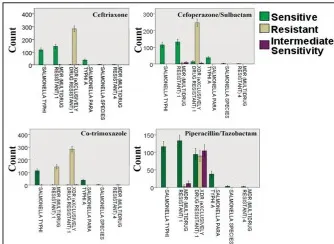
Ceftriaxone, cefoperazone/sulbactam, co-trimoxazole, and piperacillin/tazobactam. The bars present the number of cases with resistant, sensitive, and intermediately sensitive strains against the mentioned antibiotics. Reprinted from Figures 2 and 3 in "Emerging trends of multidrug-resistant (MDR) and extensively drug-resistant (XDR) Salmonella typhi in a tertiary care hospital of Lahore, Pakistan" by, licensed under Creative Commons Attribution (CC BY) license (https://creativecommons. Org/licenses/by/4.0.
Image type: chart (chart)